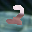
Label: 2